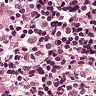
Metastatic tissue present: no